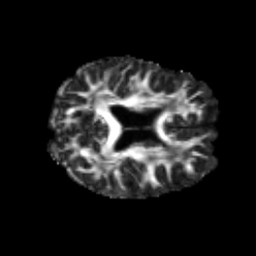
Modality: FA
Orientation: axial
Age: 21
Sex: male
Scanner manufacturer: siemens
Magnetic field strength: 3 T
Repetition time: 3.5 s
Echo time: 0.125 s